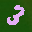
Label: 3